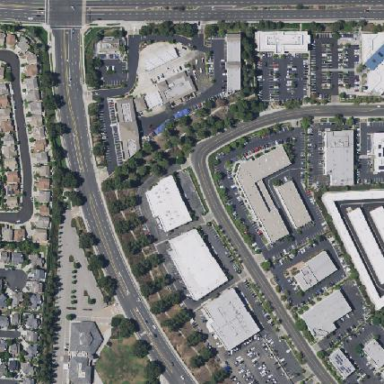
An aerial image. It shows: Commercial area.